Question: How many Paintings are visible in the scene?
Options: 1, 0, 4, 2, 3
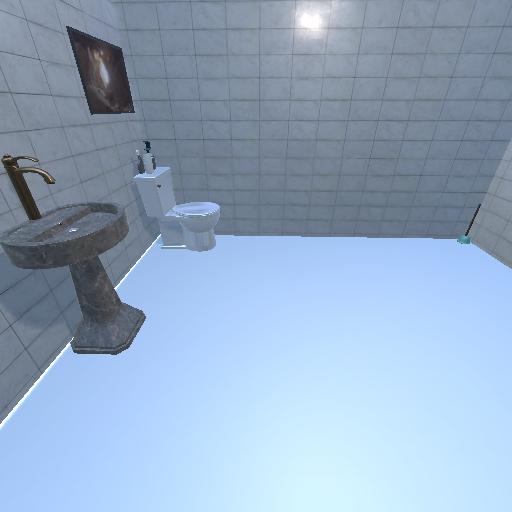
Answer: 1